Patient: sex M, age 29
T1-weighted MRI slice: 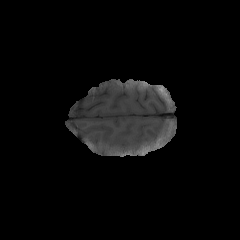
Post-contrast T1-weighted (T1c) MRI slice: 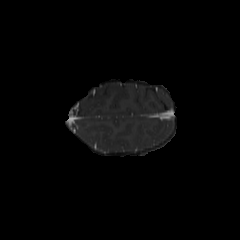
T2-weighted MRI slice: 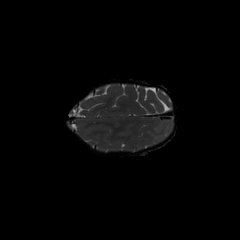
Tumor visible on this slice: no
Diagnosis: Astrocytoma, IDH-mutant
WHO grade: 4